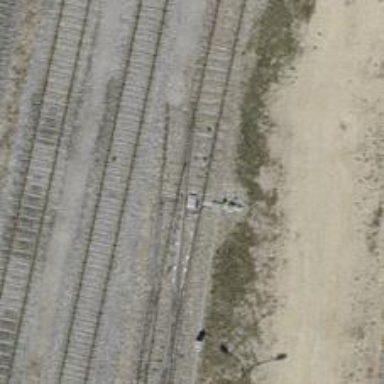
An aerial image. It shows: Single railway siding track.